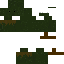
A female skeleton skin with dark skin, wearing brown bald dressed in a green_skin hoodie and brown pants, featuring a closed mouth.